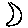
Label: moon